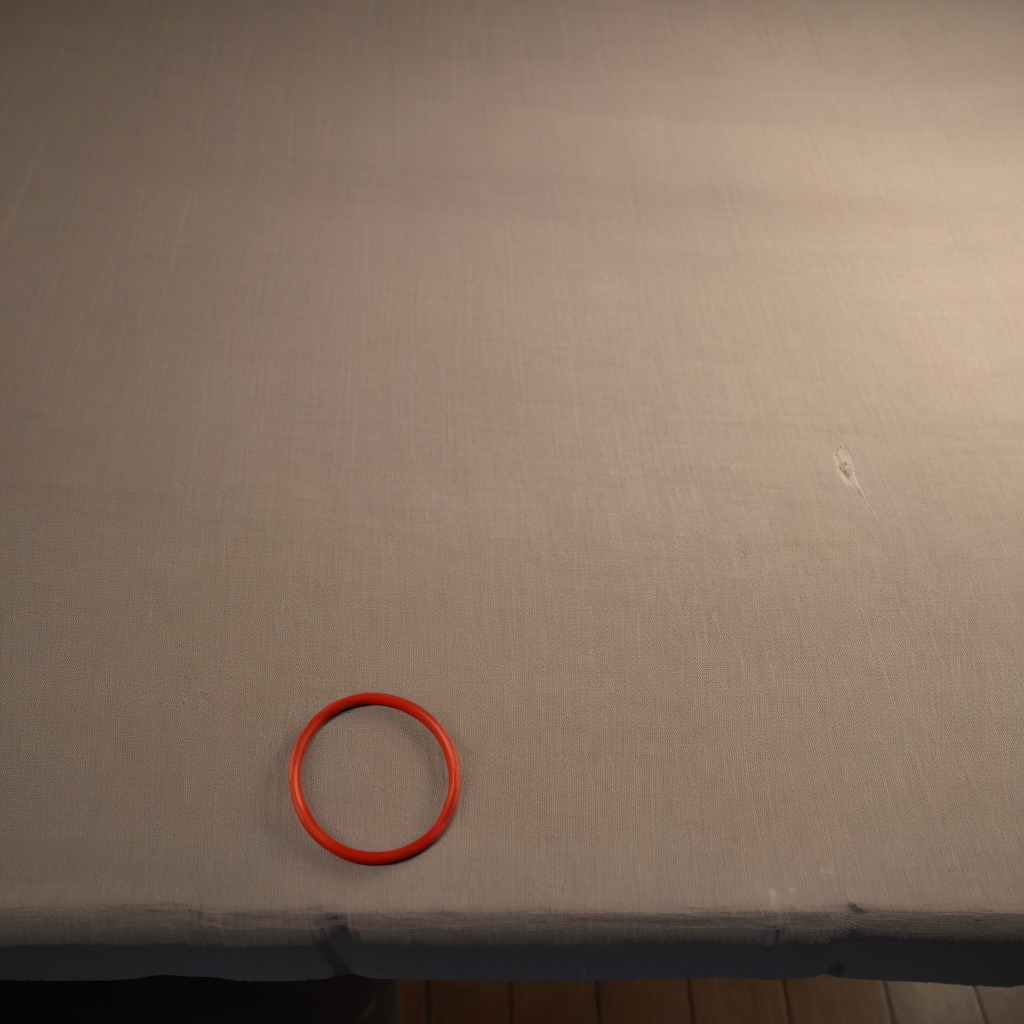
A rubber O-ring is lying on the wooden table.